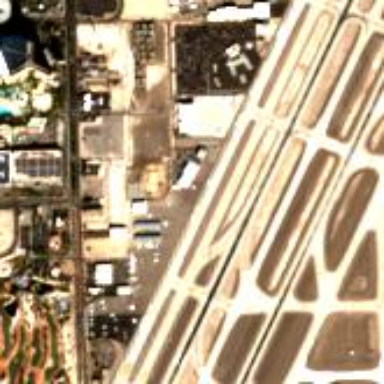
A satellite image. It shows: Paved runway at the airport area.